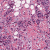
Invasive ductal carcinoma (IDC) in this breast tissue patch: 1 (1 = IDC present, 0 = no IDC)